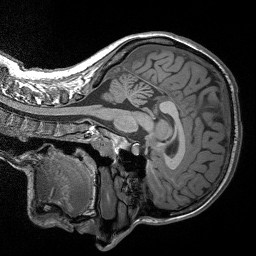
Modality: T1w
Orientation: sagittal
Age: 22
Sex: female
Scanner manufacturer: siemens
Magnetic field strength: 3 T
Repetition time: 1.9 s
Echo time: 0.00227 s